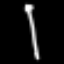
Label: pencil